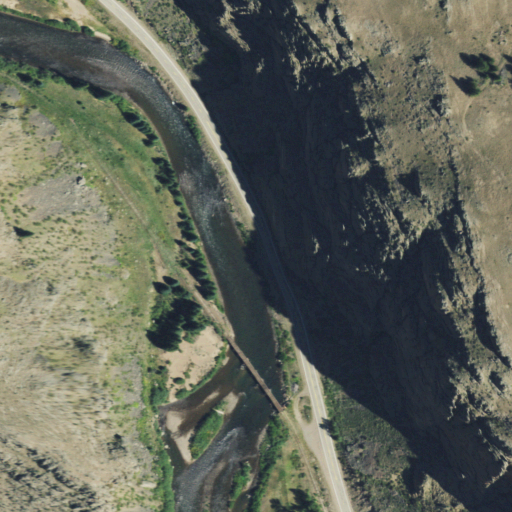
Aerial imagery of gap in Colorado named Wagon Wheel Gap containing shrub, woody wetlands, grassland, evergreen forest, medium intensity development, low intensity development, and open development